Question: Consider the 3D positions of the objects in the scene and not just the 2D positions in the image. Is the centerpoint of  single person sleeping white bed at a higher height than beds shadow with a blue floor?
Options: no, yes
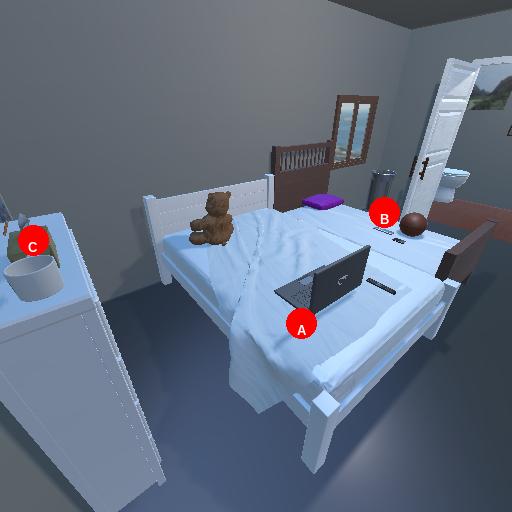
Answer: no